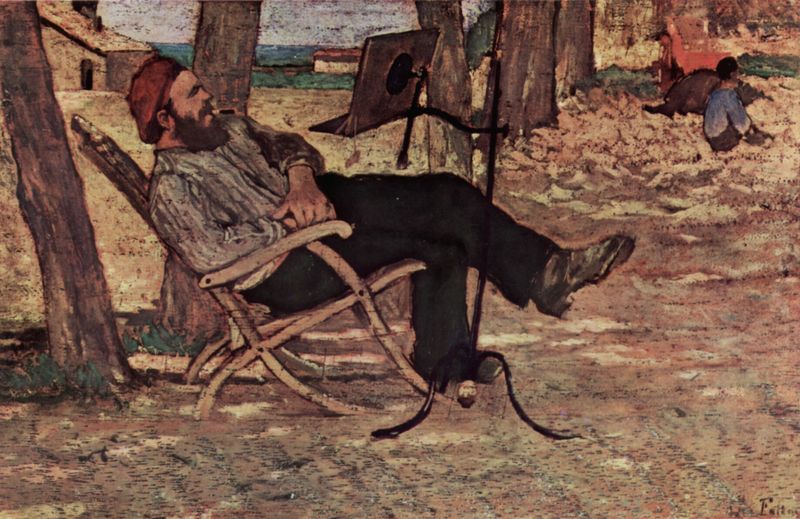
Titel: Diego Martelli in Castiglioncello
Künstler: Giovanni Fattori
Standort: Milano
Institution: Collezione R. Jucker
Schlagwörter: baum, blau, blätter, hand, himmel, laub, mann, meer, schatten, wasser, weiß, aquarell, baumstämme, bäume, cezanne, gelb, grün, impressionismus, landschaft, menschen, ocker, sand, see, sitzen, ufer, äste, braun, finger, frankreich, frau, grau, hintergrund, holz, hut, licht, mund, männer, nase, ohr, renoir, schwarz, stuhl, gebäude, gras, haus, hund, park, rot, tier, weg, wiese, beige, alt, bart, hemd, hose, kappe, mütze, arm, arme, augen, gesicht, vollbart, bildnis, hände, portrait, signatur, baumstamm, erde, horizont, häuser, natur, stamm, hütte, boden, land, realismus, sessel, kind, vater, wald, kinder, garten, beine, bein, schrift, sommer, strand, ruhe, liegen, noten, schuhe, moderne, modern, dorf, pause, rast, signiert, platz, van gogh, promenade, stämme, tafel, spielen, detail, rauchen, zigarre, lesen, sitzt, gestreift, maler, staffelei, streifen, gestell, junge, impression, halterung, buch, urlaub, hocken, pflastersteine, moder, schuh, fragment, liege, rauchend, zigarette, raucher, gaugin, schaukelstuhl, ständer, leser, ansehen, liegt, schwamm, sohn, matisse, hasu, hotizont, südländisch, ruhender, sesseö, aöt, moslem, liegestuhl, singt, liest, buchhalter, radio, raucht, gaugain, n, unter bäume, liegestul, moßlem, bgemälde